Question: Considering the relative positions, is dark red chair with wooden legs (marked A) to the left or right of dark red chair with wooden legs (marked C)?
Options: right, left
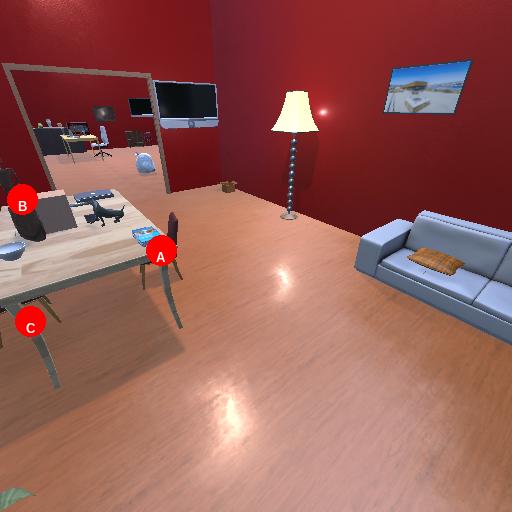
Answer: right